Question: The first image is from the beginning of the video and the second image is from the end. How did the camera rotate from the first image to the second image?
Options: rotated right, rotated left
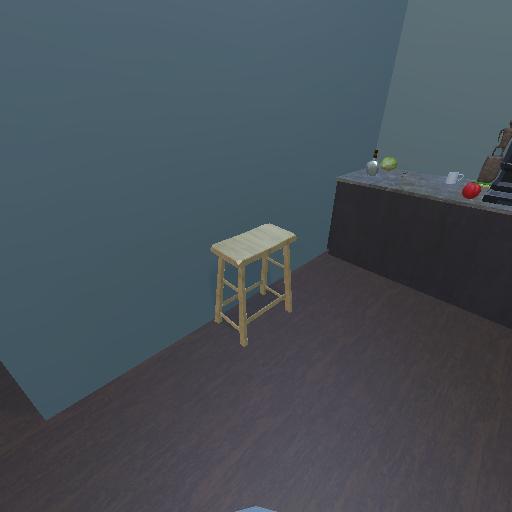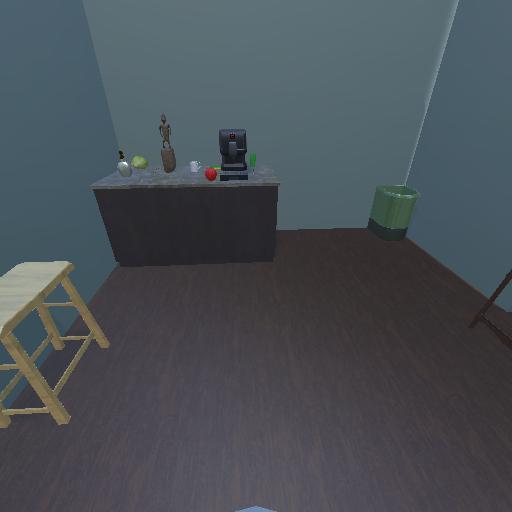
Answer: rotated right